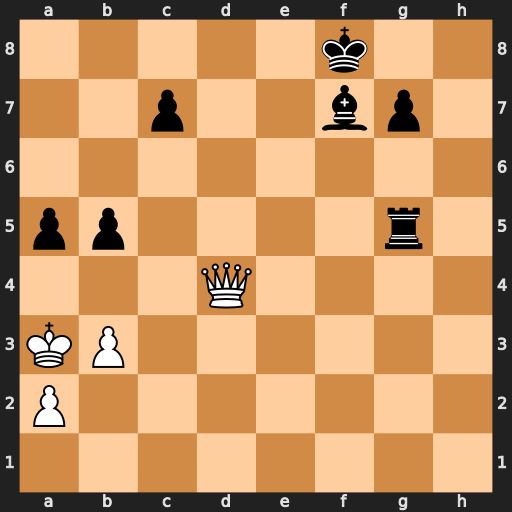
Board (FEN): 5k2/2p2bp1/8/pp4r1/3Q4/KP6/P7/8
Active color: w
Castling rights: -
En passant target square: -
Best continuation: Qd8+ Be8 Qxg5